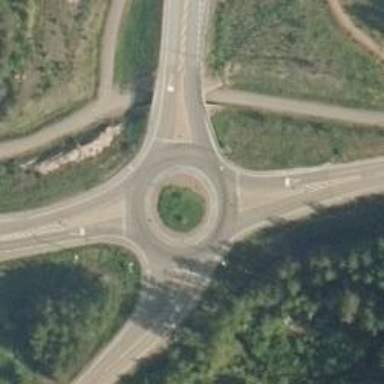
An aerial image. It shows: Secondary road with asphalt surface leading to roundabout.